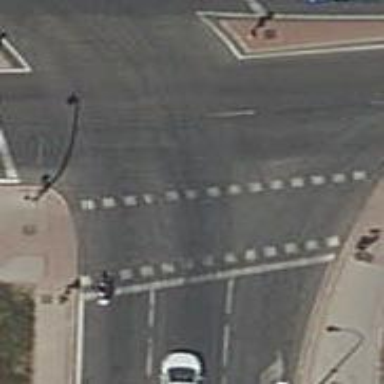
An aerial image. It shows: Road with traffic signals.